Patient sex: M
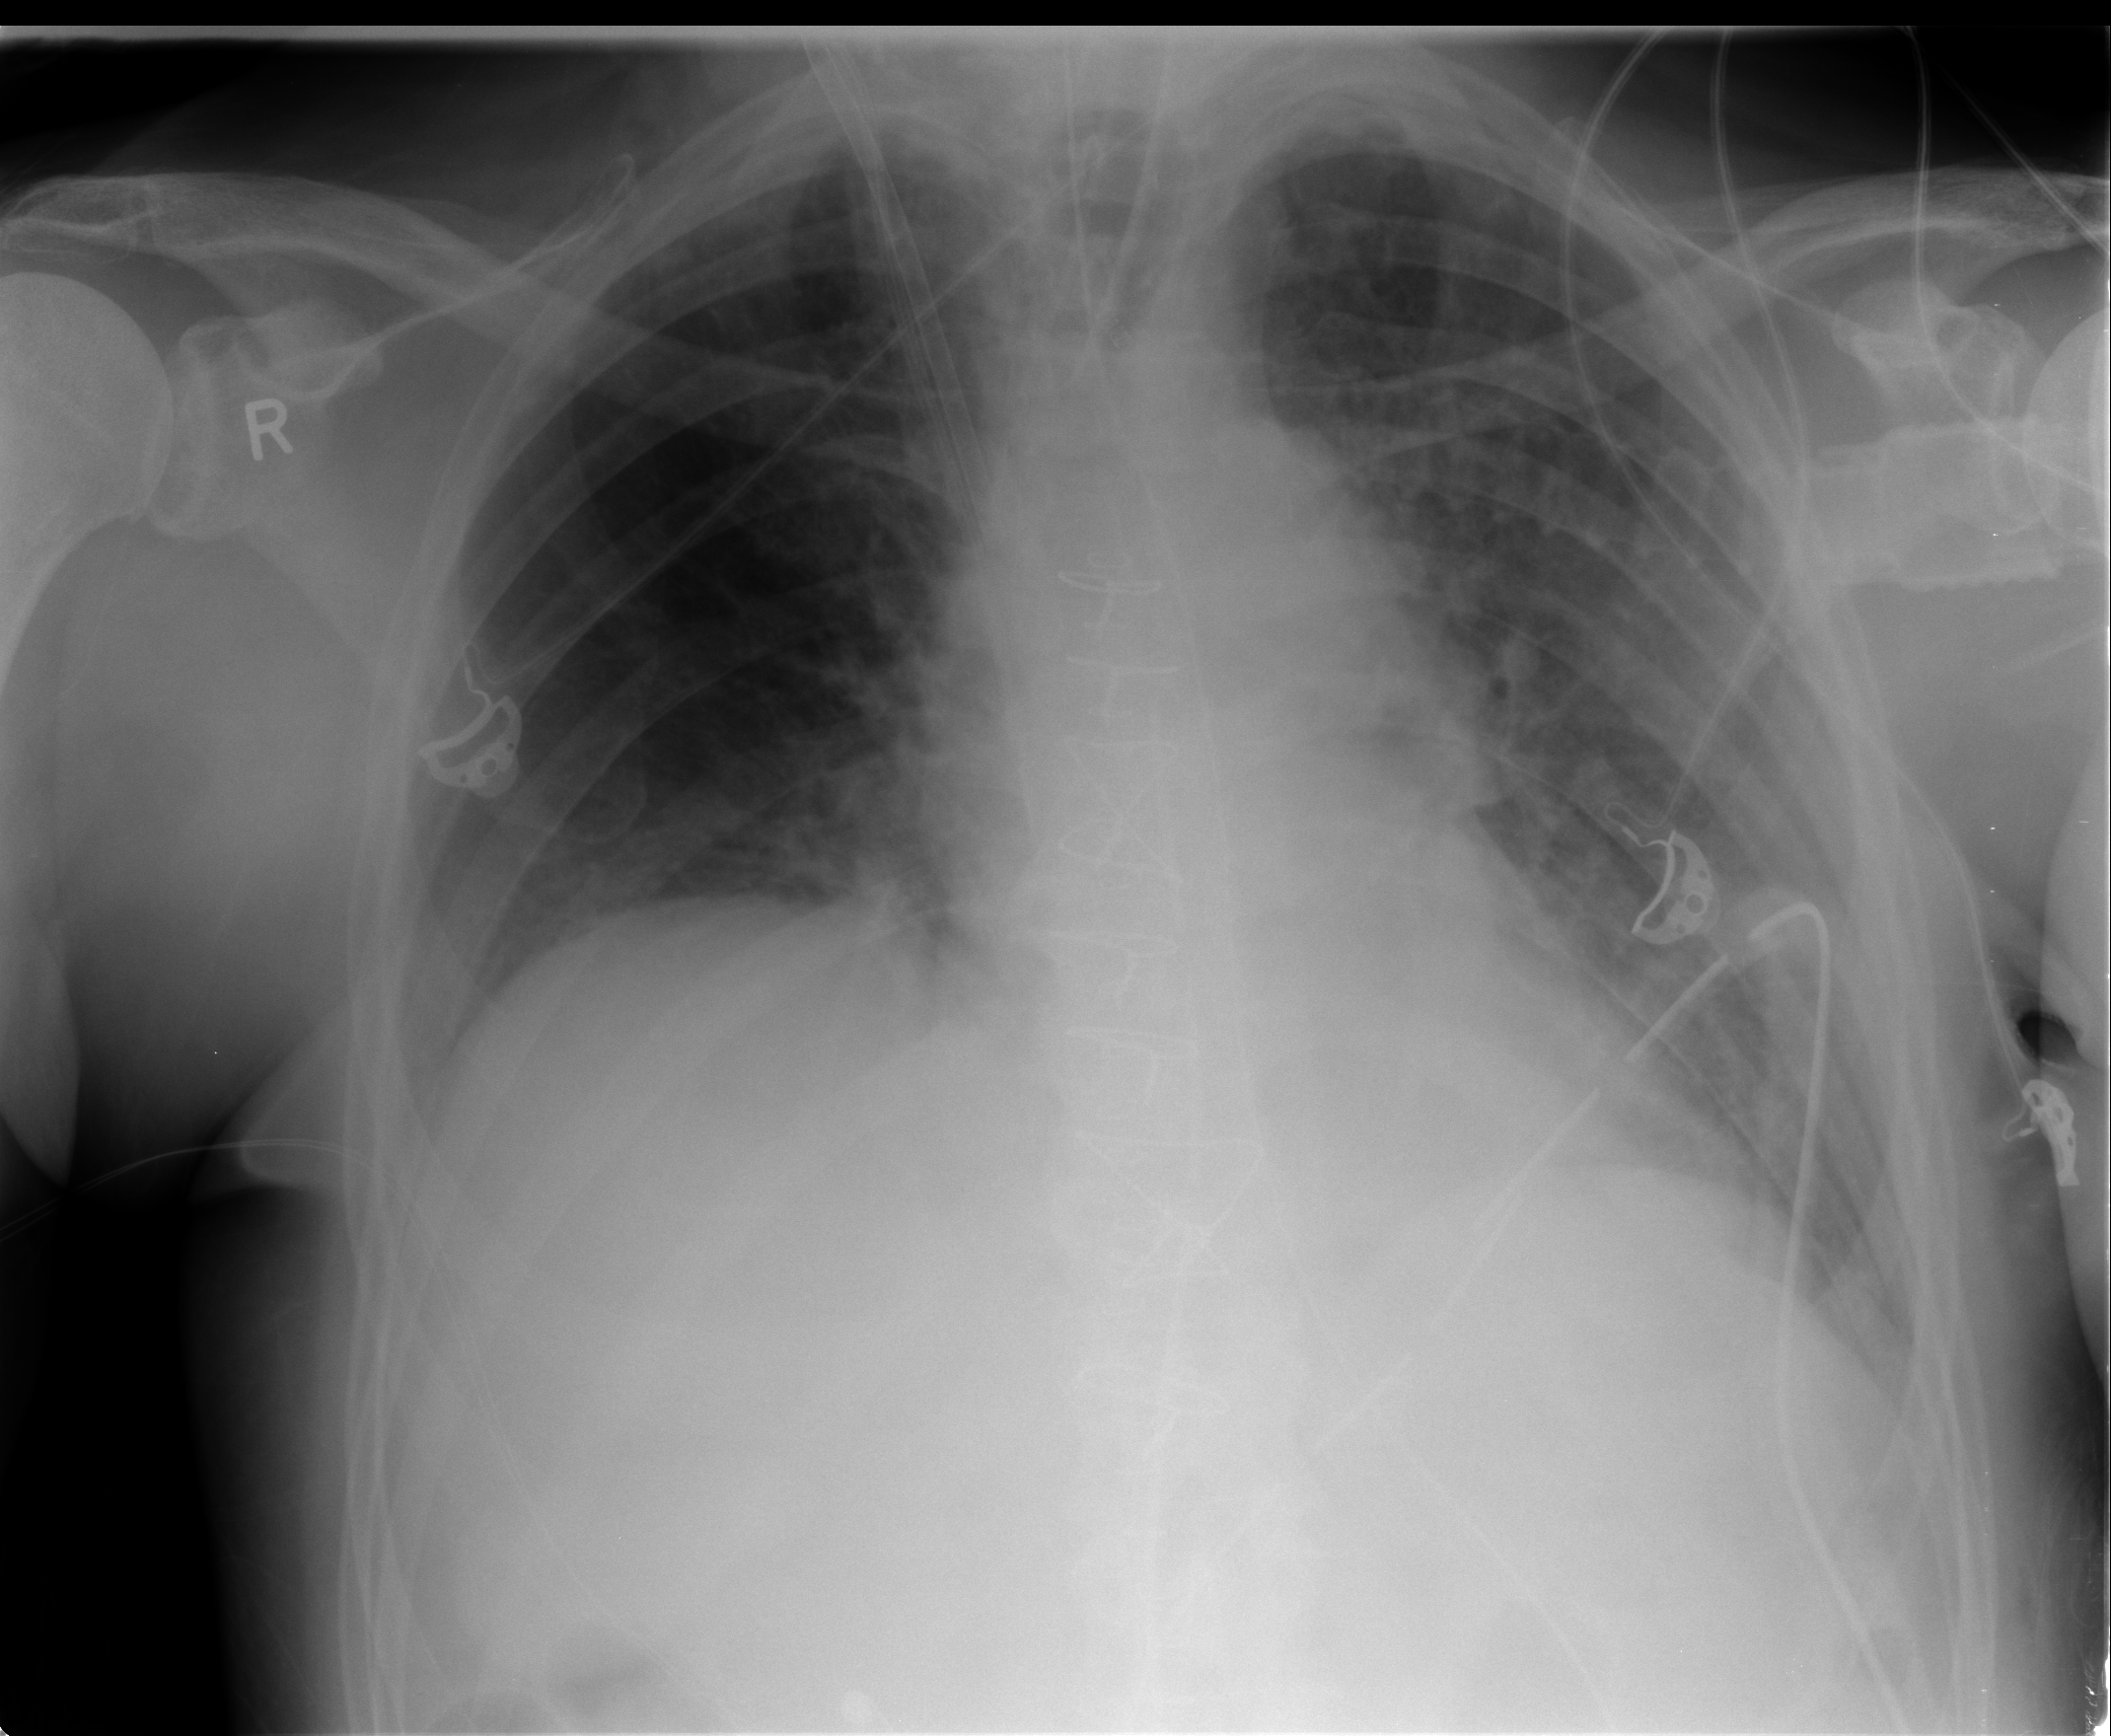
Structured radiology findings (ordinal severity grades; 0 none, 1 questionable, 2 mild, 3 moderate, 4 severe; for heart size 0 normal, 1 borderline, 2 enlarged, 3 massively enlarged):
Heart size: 0
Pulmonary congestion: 0
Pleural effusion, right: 0
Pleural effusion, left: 1
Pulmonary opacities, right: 0
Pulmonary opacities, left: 0
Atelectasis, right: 2
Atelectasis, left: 2